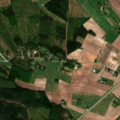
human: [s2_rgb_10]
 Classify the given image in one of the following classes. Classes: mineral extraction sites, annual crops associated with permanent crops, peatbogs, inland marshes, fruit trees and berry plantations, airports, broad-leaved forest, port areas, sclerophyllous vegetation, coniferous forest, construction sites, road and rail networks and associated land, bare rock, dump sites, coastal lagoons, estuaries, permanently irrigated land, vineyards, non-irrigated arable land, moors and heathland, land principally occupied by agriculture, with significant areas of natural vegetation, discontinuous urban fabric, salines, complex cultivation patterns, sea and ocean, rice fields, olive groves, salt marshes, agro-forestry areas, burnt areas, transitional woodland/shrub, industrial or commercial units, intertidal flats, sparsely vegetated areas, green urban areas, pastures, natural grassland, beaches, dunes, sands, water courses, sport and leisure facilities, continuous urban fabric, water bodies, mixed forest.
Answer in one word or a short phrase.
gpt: non-irrigated arable land, coniferous forest, mixed forest